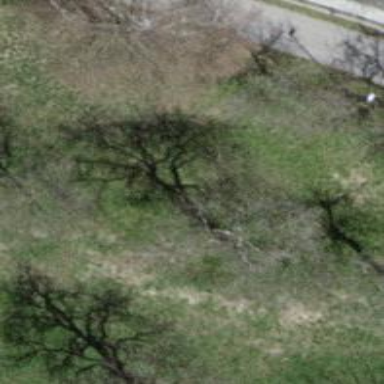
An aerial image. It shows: Single tag "natural: tree."